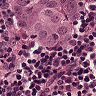
Metastatic tissue present: yes